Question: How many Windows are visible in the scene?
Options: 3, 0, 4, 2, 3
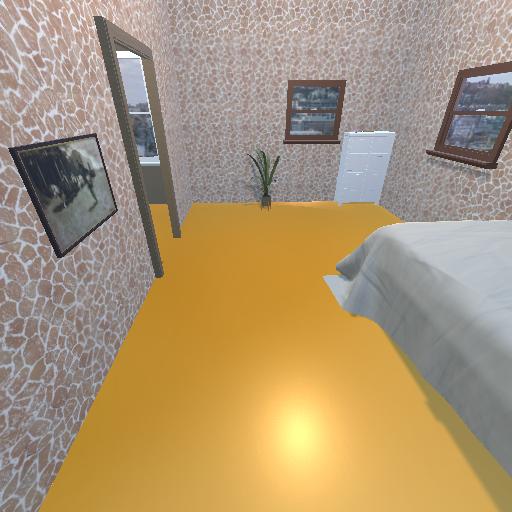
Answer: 3